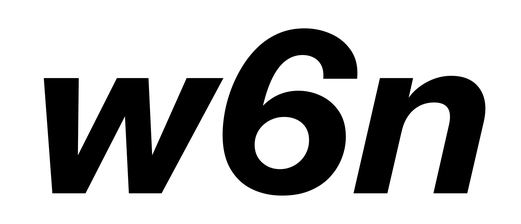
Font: InstrumentSans-Italic_Bold_Italic